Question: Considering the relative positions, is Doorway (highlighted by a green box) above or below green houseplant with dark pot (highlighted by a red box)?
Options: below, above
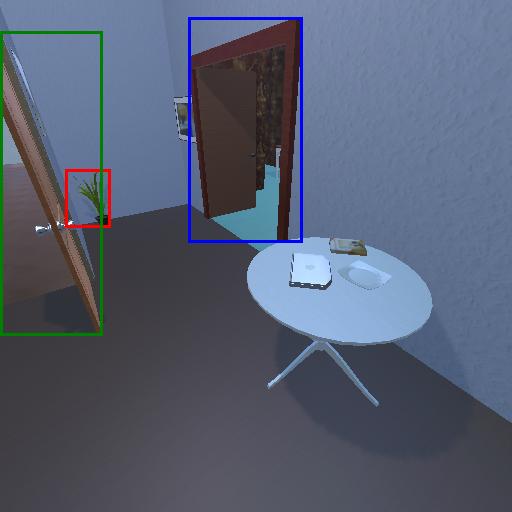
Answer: below